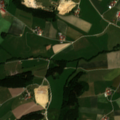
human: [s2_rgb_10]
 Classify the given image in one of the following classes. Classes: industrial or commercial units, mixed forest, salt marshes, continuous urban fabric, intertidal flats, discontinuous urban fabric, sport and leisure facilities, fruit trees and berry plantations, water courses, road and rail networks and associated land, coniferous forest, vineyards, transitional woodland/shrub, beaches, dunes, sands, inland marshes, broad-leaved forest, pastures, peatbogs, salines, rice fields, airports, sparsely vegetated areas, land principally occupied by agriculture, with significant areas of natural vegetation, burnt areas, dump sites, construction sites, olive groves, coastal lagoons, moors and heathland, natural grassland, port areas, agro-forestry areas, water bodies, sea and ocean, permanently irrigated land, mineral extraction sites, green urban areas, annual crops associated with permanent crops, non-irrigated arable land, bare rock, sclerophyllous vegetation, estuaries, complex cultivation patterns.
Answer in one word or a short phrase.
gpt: non-irrigated arable land, pastures, complex cultivation patterns, land principally occupied by agriculture, with significant areas of natural vegetation, coniferous forest